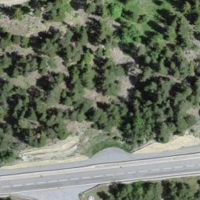
EUNIS habitat code: 44
Species observed at this site:
Lysandra coridon